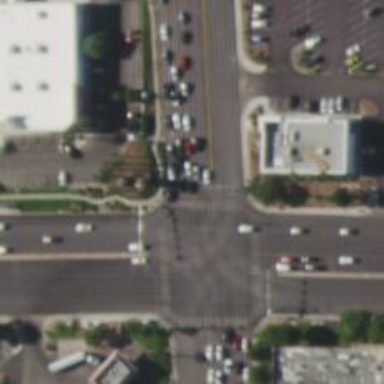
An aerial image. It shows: Solid stop line on the road.